Interaction volume radius: 10 \u00c5
Interaction volume height: 35 \u00c5
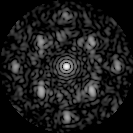
Disorder parameter: 0.4497